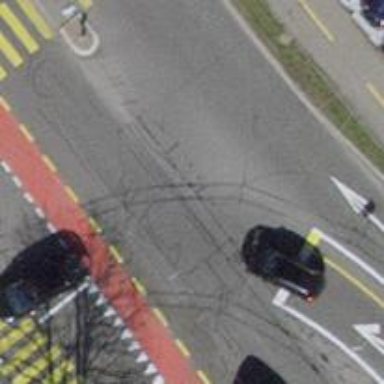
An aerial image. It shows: Tertiary road with asphalt surface and trolley wire. There are separate sidewalks on both sides.